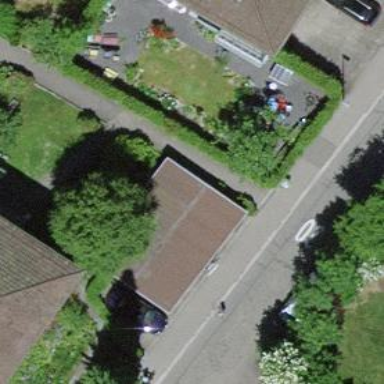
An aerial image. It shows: Carport building.